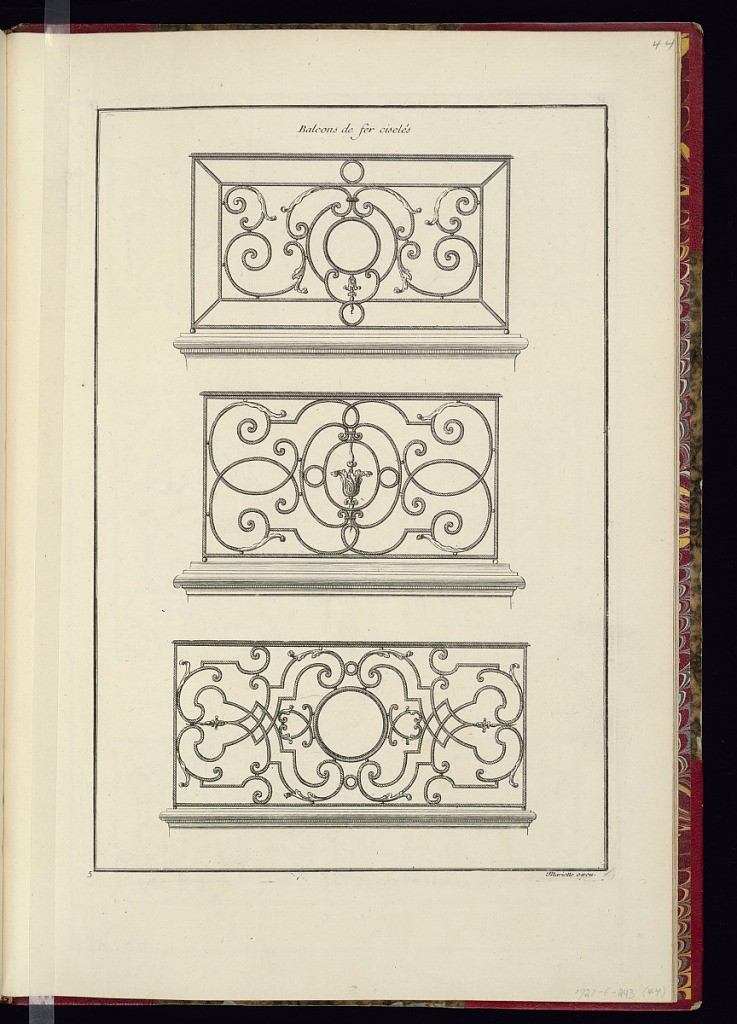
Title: Balcons de fer ciselés
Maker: Jean Mariette, French, 1660–1742
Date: c. 1737
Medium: Etching and engraving on paper
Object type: Print
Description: Three designs for carved iron balconies, vertically stacked on the page. The iron work is open, and features scrolling bars and leaves. The top and bottom balcony design have a circular motif in the center; the middle balcony has stylized acanthus leaves at the center. The plate is numbered but not signed.